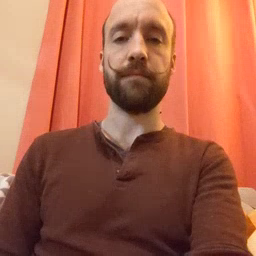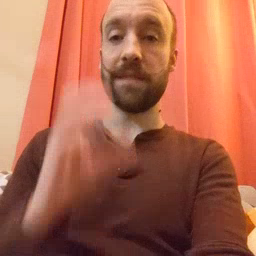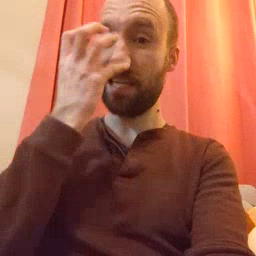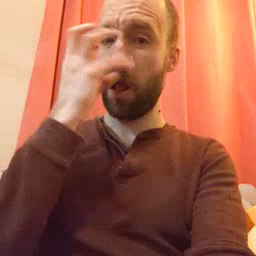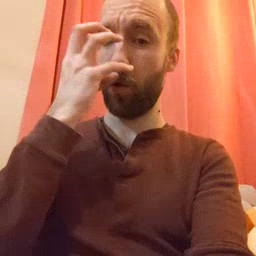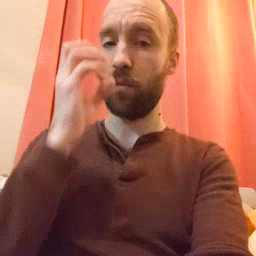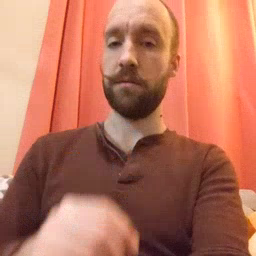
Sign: clown